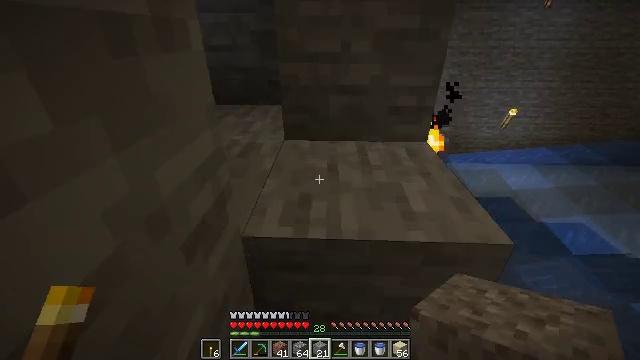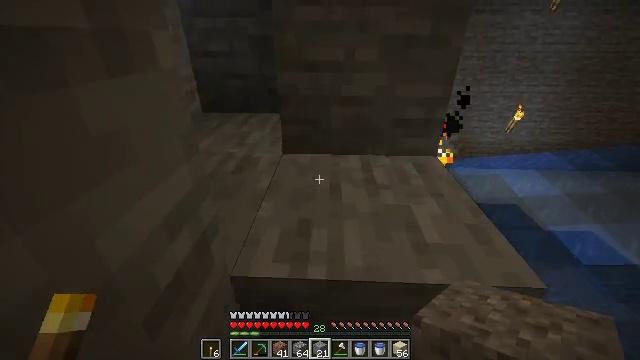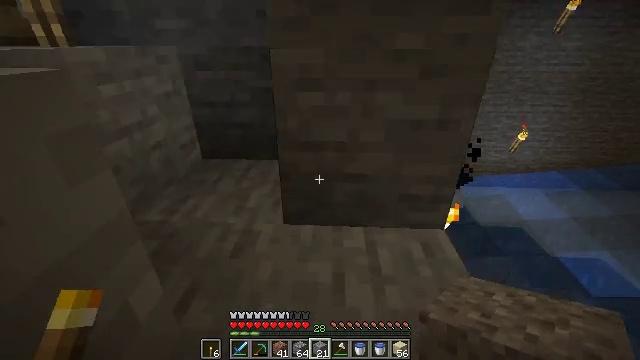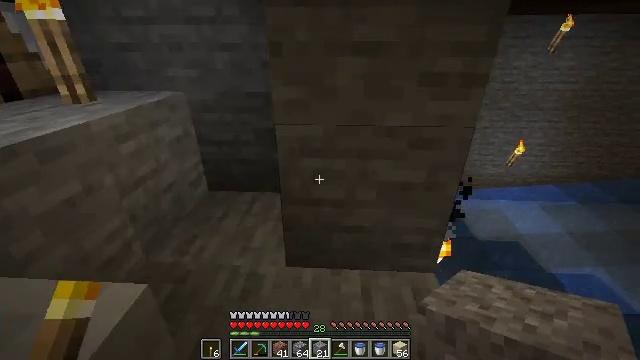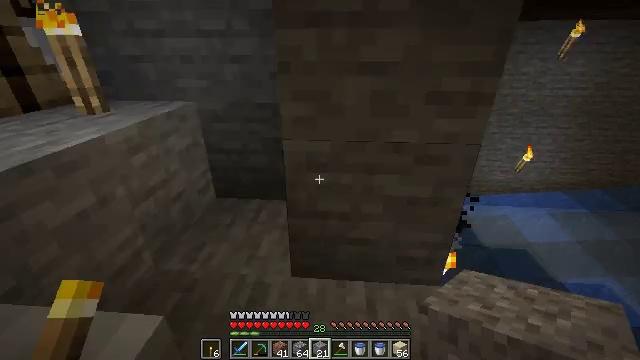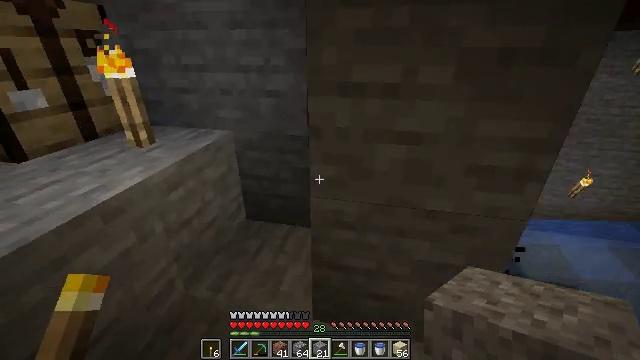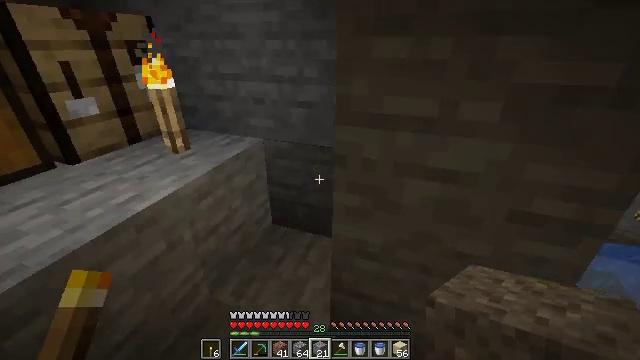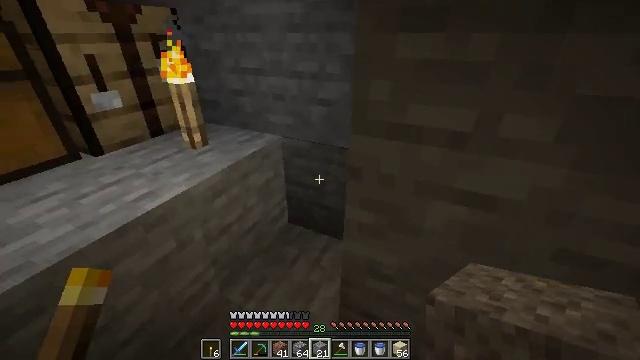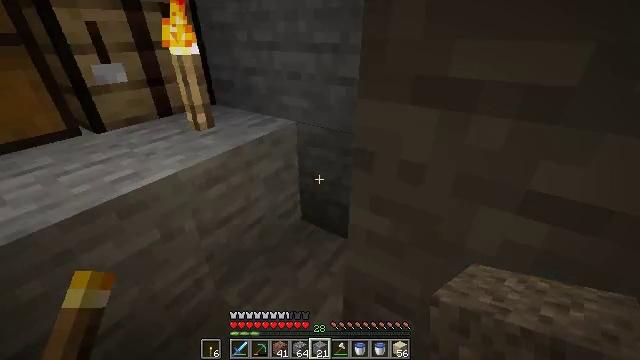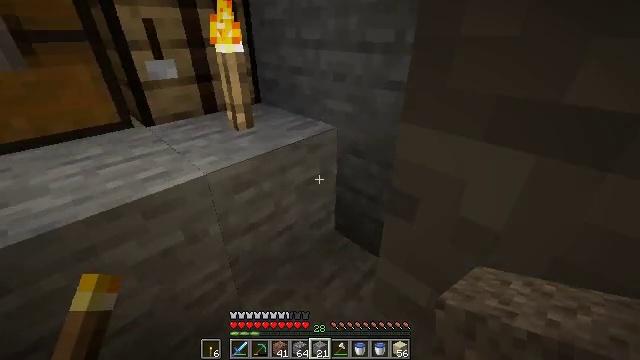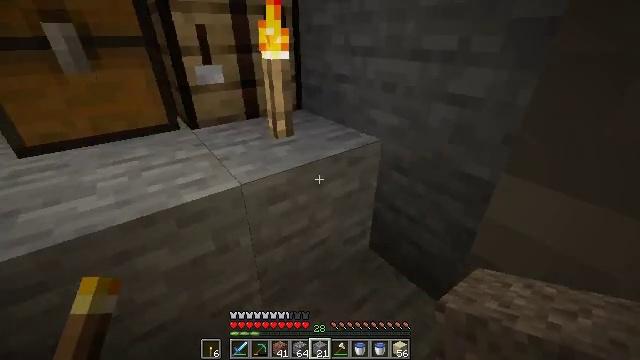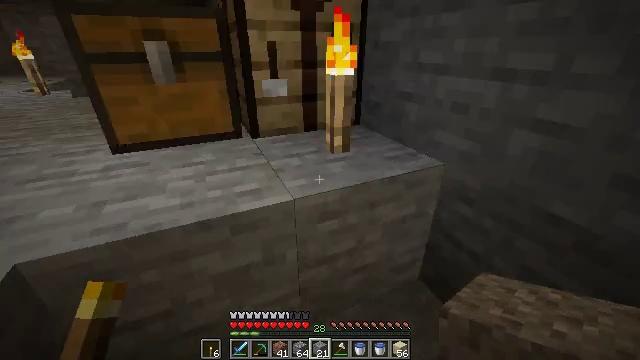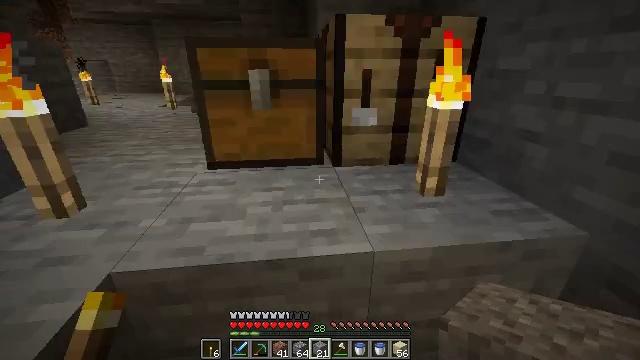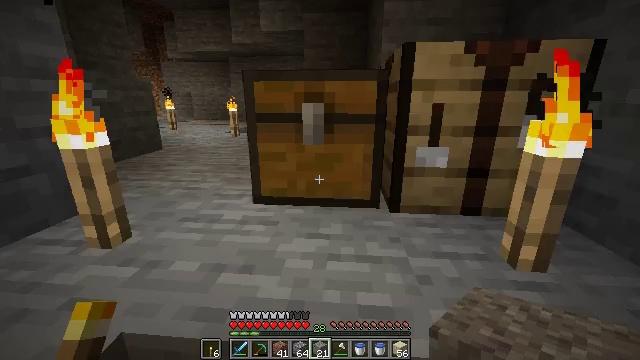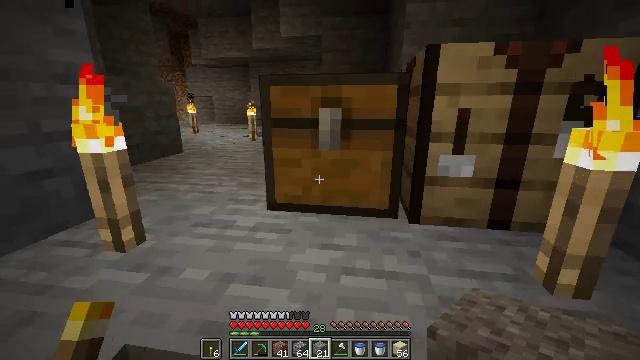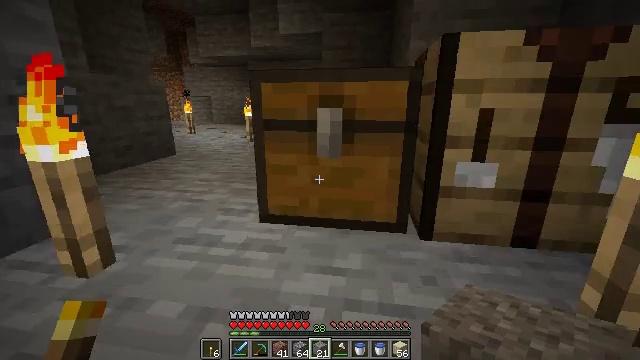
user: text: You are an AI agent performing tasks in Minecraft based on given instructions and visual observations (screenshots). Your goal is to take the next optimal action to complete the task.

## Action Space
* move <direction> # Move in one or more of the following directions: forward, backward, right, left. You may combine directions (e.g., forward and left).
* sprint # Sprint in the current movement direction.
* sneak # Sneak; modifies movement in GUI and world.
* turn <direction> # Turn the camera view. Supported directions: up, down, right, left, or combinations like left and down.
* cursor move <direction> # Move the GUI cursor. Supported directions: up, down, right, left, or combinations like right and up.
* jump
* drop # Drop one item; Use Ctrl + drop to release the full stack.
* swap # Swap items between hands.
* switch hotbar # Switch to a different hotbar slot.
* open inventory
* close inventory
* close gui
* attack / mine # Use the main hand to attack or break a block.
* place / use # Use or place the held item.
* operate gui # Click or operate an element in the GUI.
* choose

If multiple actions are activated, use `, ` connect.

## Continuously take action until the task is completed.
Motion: motion action
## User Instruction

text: Craft a dark oak sign using dark oak planks.
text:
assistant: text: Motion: move forward, jump
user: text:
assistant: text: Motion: move forward, jump
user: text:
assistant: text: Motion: move forward, jump
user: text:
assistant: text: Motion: move forward, turn left, jump
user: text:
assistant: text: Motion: move forward, turn left, jump
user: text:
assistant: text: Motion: move forward, turn left and down
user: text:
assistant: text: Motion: move forward, turn left and down
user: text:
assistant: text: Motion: move forward, turn left
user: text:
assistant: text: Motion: move forward, turn left
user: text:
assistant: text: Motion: move forward, turn left
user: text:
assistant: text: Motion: move forward, turn left and up
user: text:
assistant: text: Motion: move forward, turn left and up
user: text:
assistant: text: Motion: move forward, turn left and up
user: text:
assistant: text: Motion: move forward, turn left
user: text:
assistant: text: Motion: move forward
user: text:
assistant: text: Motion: move forward, jump
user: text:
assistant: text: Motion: move forward, turn right and down, jump
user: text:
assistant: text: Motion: move forward, turn right and down, jump
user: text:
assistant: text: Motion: move forward, turn right and down, jump
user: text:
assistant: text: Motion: move forward, turn right and down
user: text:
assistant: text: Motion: move forward, turn down, use / place
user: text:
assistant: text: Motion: use / place
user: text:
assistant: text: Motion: use / place
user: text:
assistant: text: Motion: no_op
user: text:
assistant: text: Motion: turn right
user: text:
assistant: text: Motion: turn right
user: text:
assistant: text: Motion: turn left
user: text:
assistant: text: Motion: no_op
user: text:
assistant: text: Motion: no_op
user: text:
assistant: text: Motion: no_op